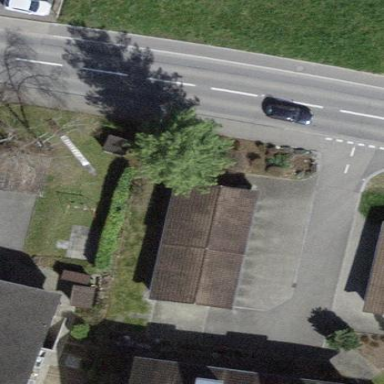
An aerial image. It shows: Garage.